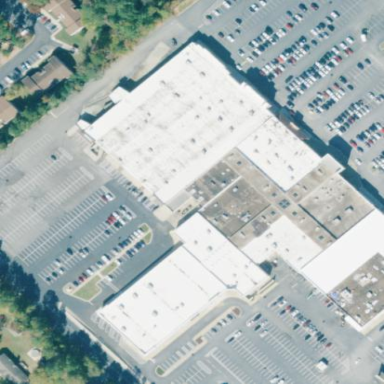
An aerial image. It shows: Retail building that serves as mall.